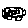
Label: car